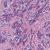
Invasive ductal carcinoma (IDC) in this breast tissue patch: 1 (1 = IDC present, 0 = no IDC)